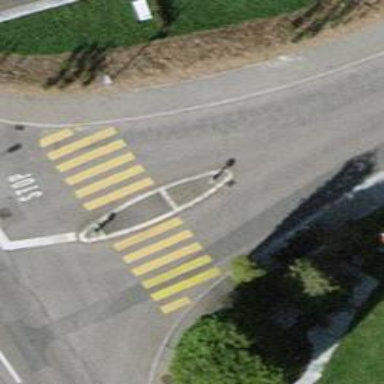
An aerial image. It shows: Uncontrolled zebra crossing with pedestrian island.